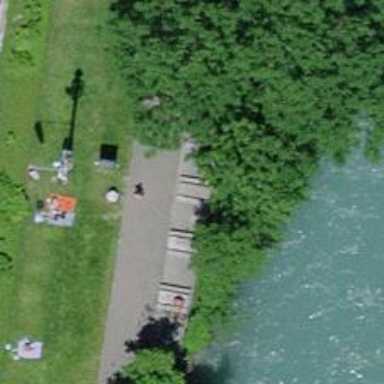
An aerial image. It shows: Picnic table located in leisure land area.